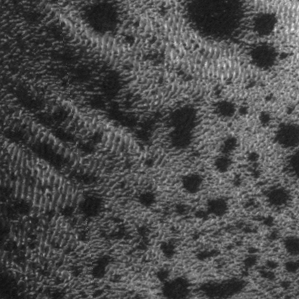
Label: frost